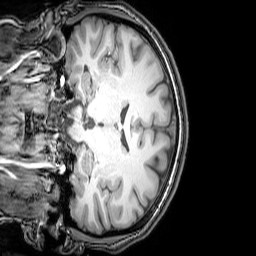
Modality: T1w
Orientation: coronal
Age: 22
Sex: female
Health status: healthy
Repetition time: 0.081 s
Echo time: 0.037 s